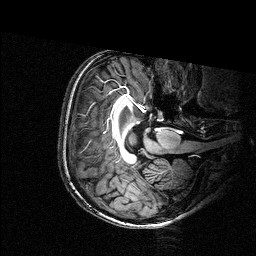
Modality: T1w
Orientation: axial
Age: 29
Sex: female